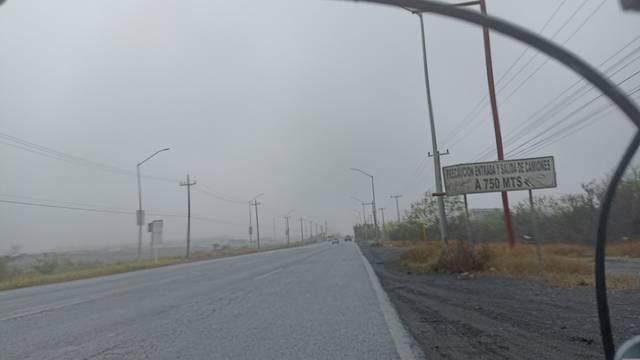
Region: Mexico
Coordinates: 25.781, -100.575